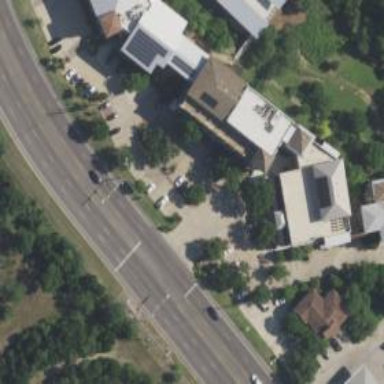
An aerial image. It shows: Healthcare clinic.